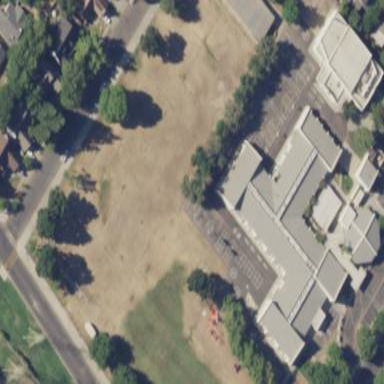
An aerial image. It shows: School.